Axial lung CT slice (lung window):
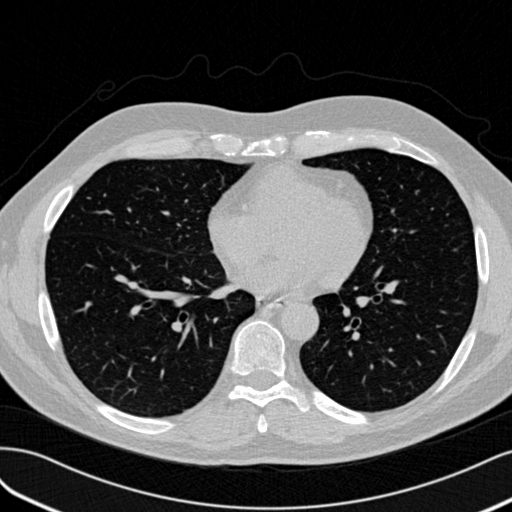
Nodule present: no